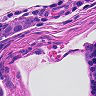
Metastatic tissue present: no